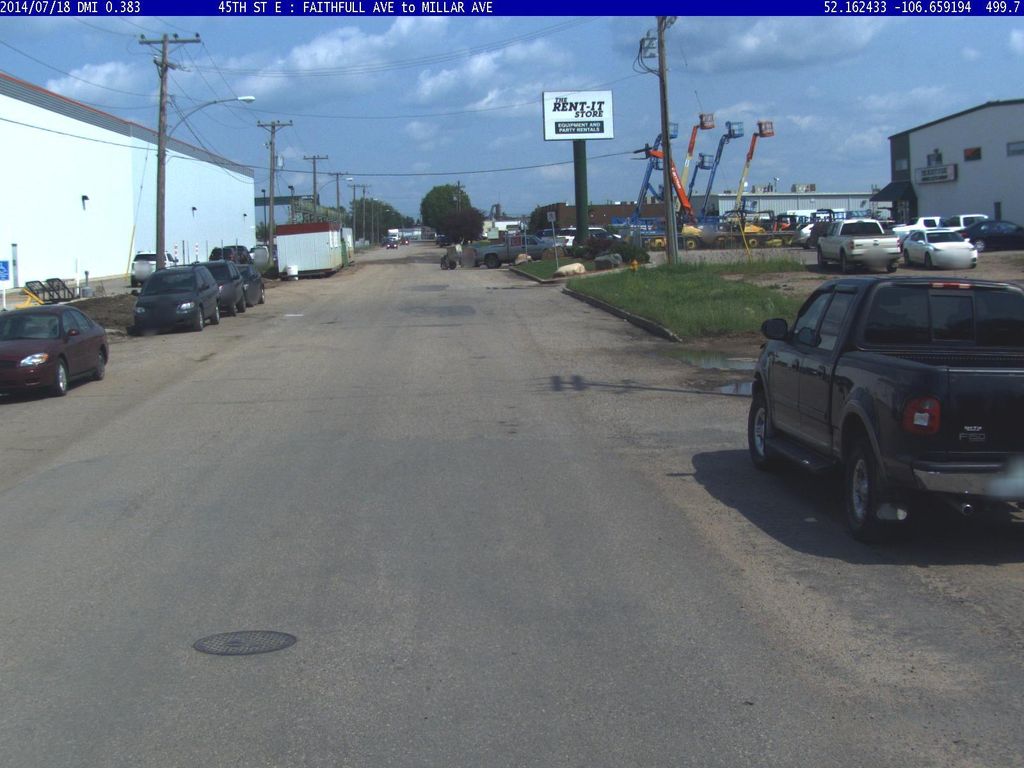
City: saskatoon